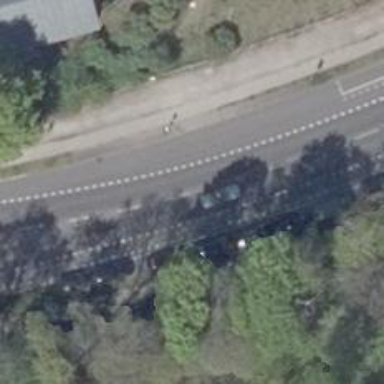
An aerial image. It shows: Primary highway with asphalt surface. There is cycle lane and parallel parking lanes on both sides.